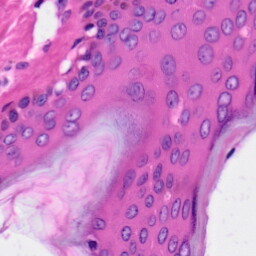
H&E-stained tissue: Skin